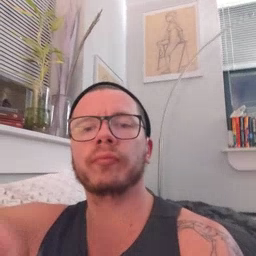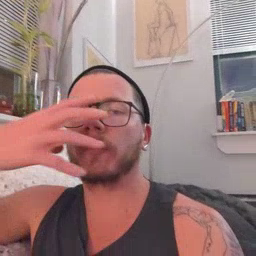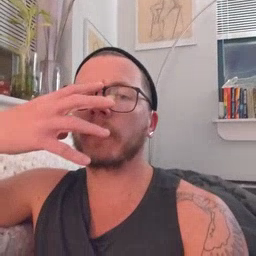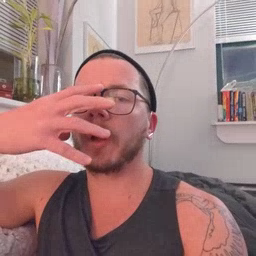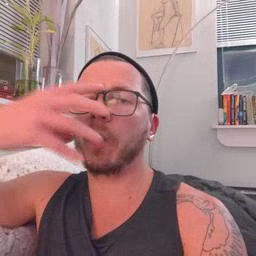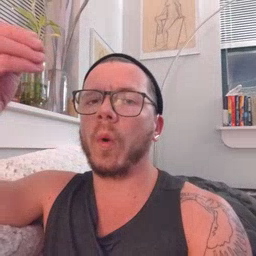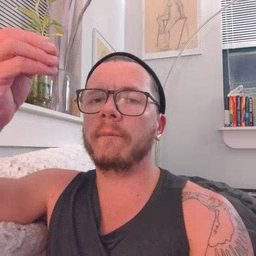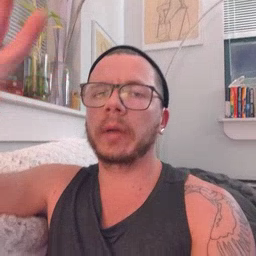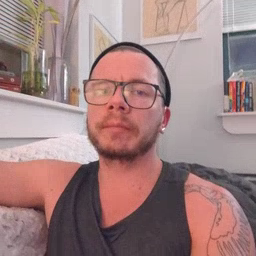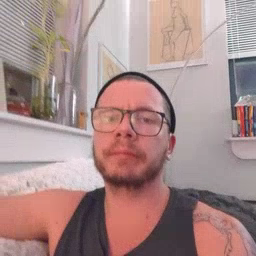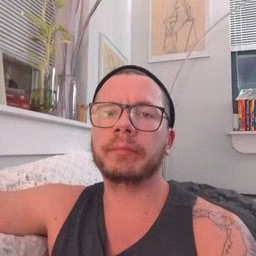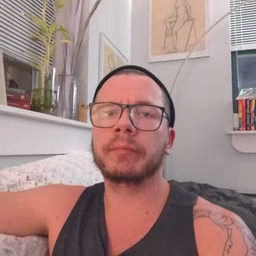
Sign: wolf